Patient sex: M
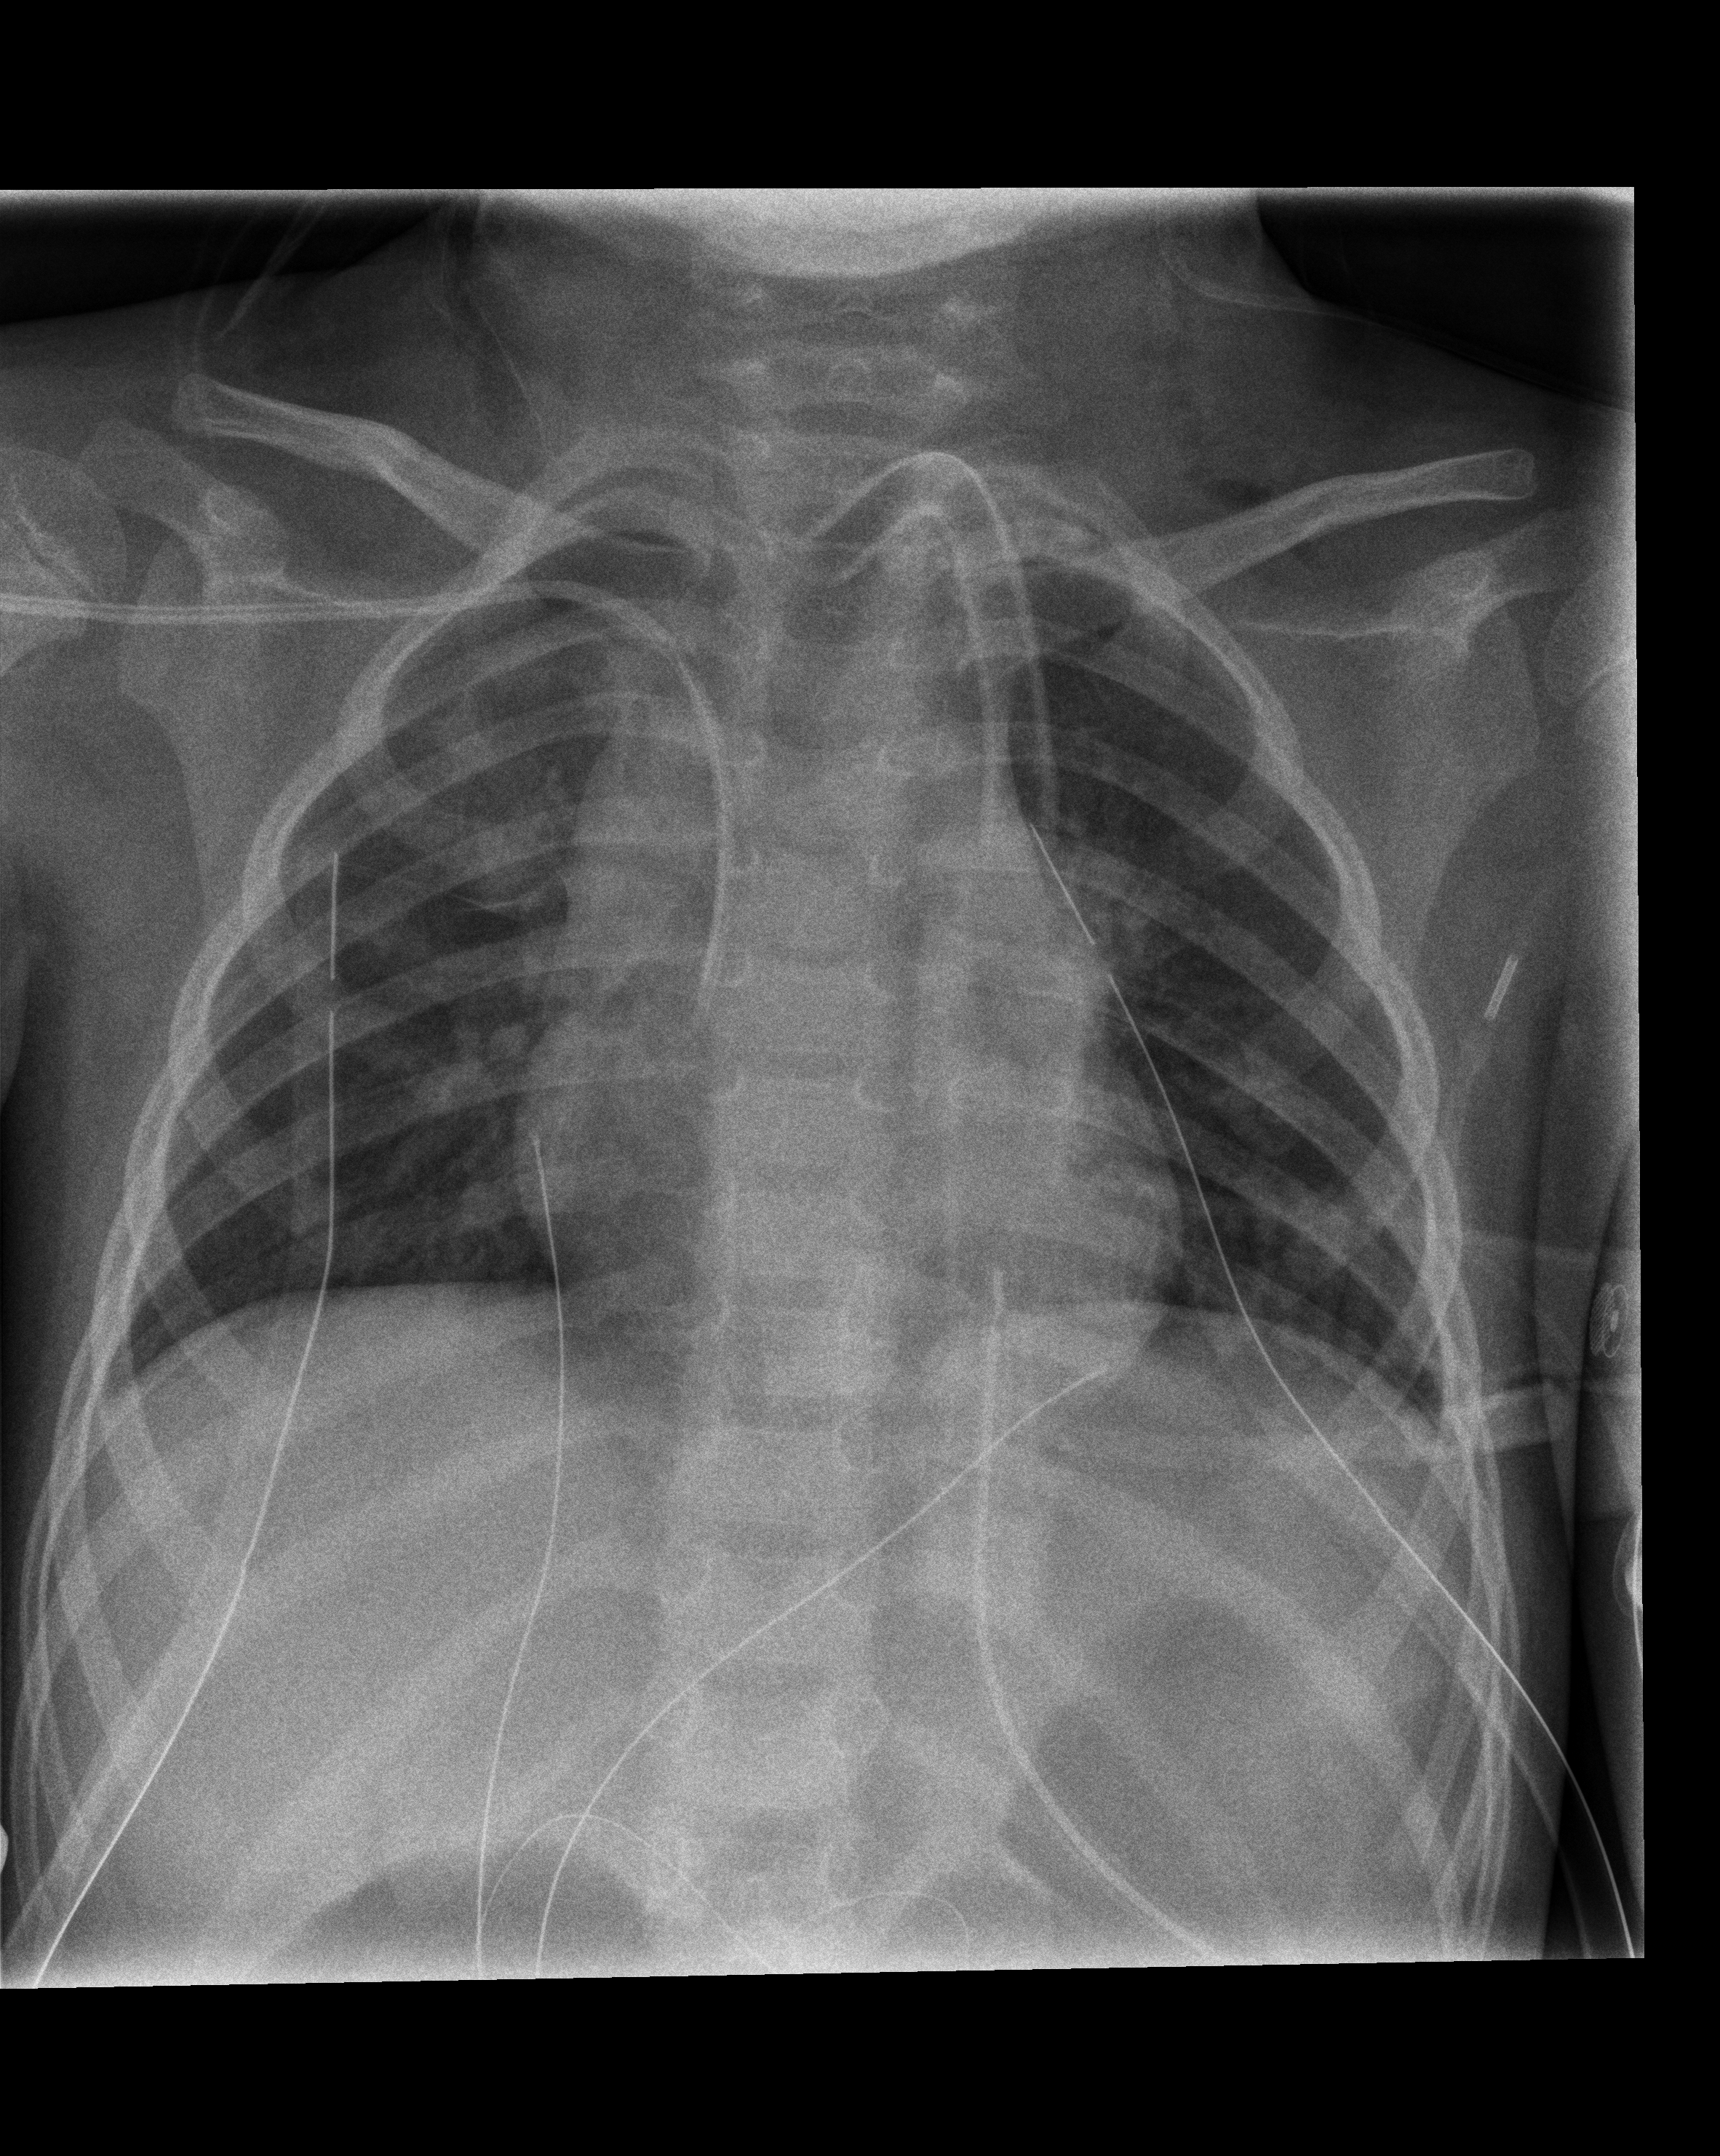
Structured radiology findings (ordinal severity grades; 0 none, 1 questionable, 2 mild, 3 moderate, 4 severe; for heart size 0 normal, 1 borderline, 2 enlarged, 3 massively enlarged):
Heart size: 0
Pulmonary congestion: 0
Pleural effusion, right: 0
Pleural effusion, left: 0
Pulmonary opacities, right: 2
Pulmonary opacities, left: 2
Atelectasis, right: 0
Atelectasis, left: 0